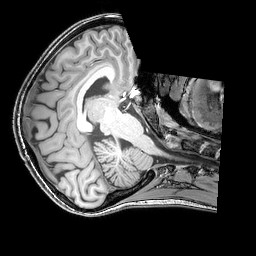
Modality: T1w
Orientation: axial
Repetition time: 0.00828 s
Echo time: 0.00388 s